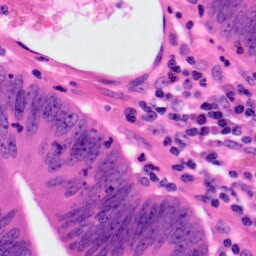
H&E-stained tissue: Colon